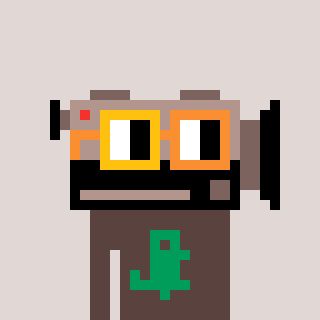
a pixel art character with square yellow and orange glasses, a camcorder-shaped head and a darkbrown-colored body on a warm background